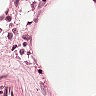
Metastatic tissue present: no